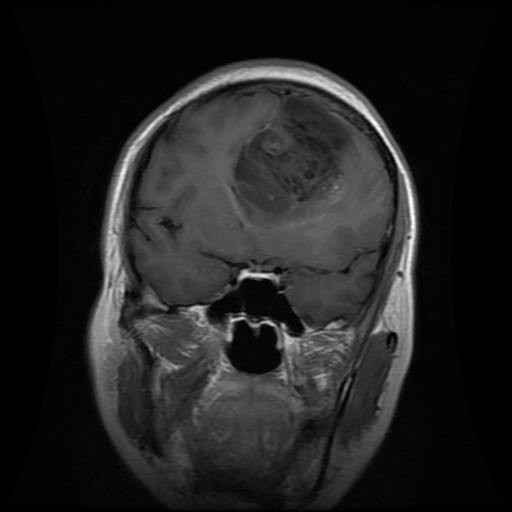
Label: glioma